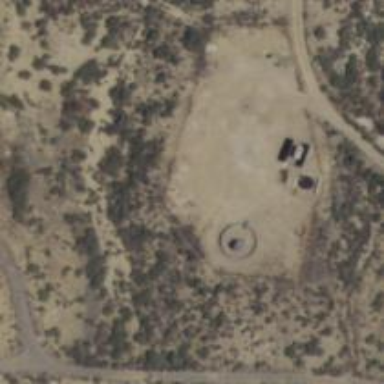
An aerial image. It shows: Storage tank with man-made structure.